Question: I am quite sure I know the answer, just want to make sure I got this right.
From Azure In Action :

If I use the CloudBlobClient from a WCF service that sits in my WebRole, to access blobs (read/write/update) , so :
1) Does read/write/update charge as transaction or are they free ?
2) Does the speed of accessing those blobs is fast as mentioned in the note ?
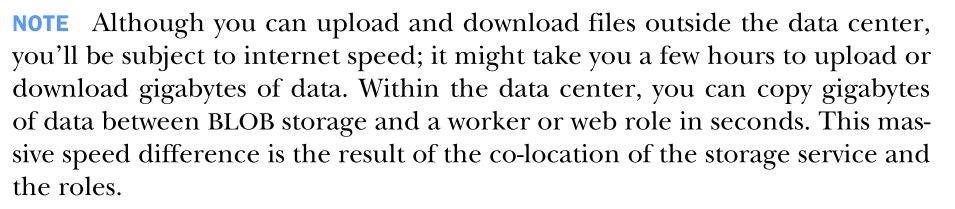
Answer: > If I use the CloudBlobClient from a WCF service that sits in my
WebRole, to access blobs (read/write/update) , so :
1) Does read/write/update charge as transaction or are they free ?
Transaction metering is independent of where the requests are made from. Storage read/write/update is done via REST API calls (or through an SDK call that wraps the REST API calls). Each successful REST API call will effectively count as a transaction. Specific details of what constitutes a transaction (as well as what's NOT counted as a transaction) may be found <URL>.
By accessing blob storage from your Worker / Web role, you'll avoid Internet-based speed issues, and you won't pay for any data egress. (Note: Data ingress to the data center is free).
> 2) Does the speed of accessing those blobs is fast as mentioned in the note ?
Speed between your role instance and storage is governed by two things:
1. Network bandwidth. The DS and GS series have documented network bandwidth. The other sizes only advertise IOPS rates for attached disks.
2. Transaction rate. On a given storage account, there are very specific documented performance targets. This article breaks down the numbers in detail for a storage account itself, as well as targets for blobs, tables and queues.